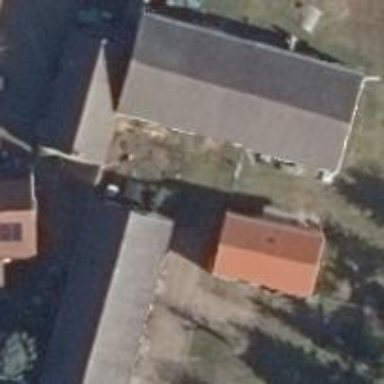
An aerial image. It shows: Driveway with ground surface.